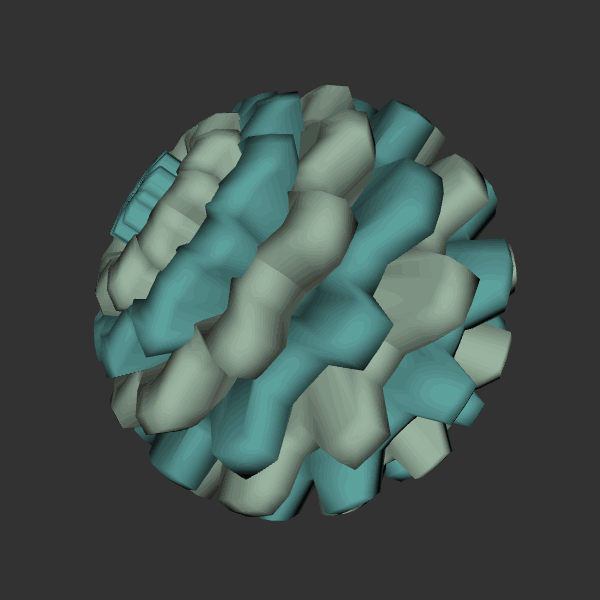
Background: dark